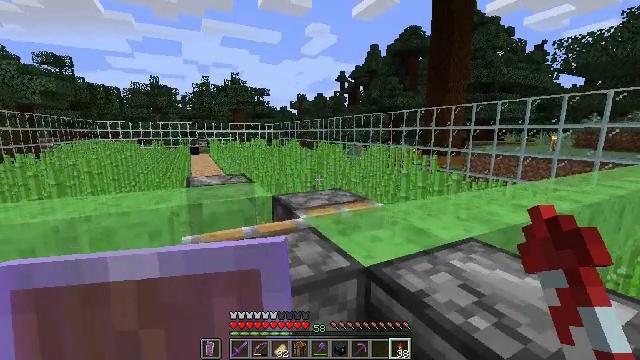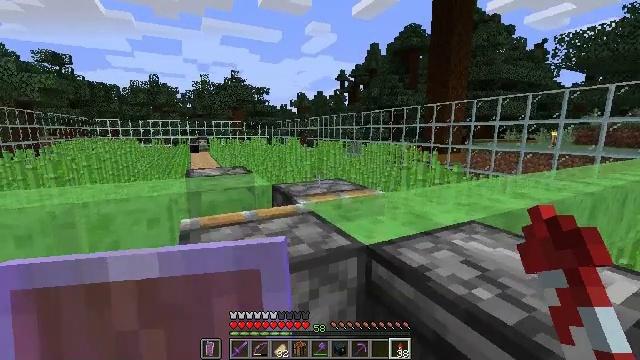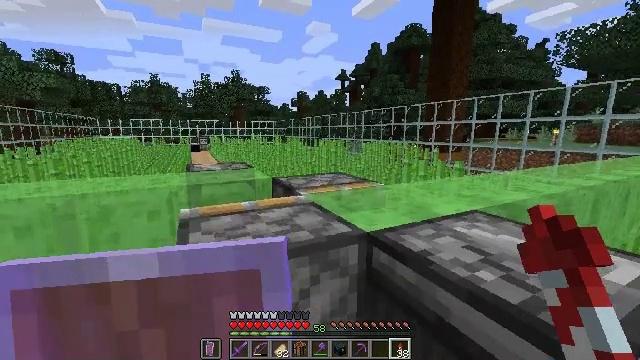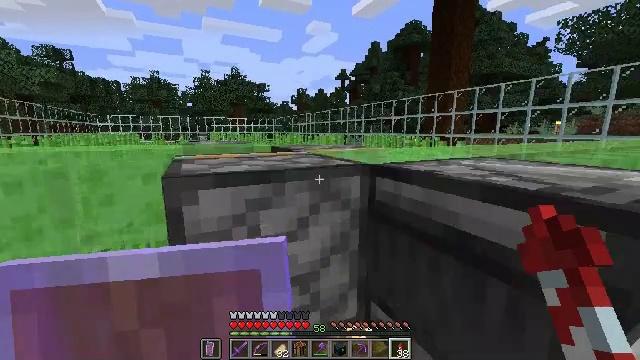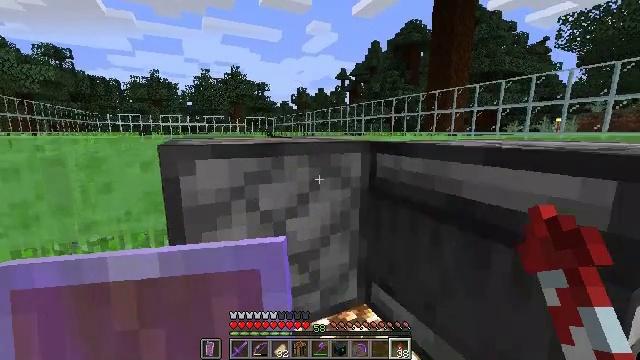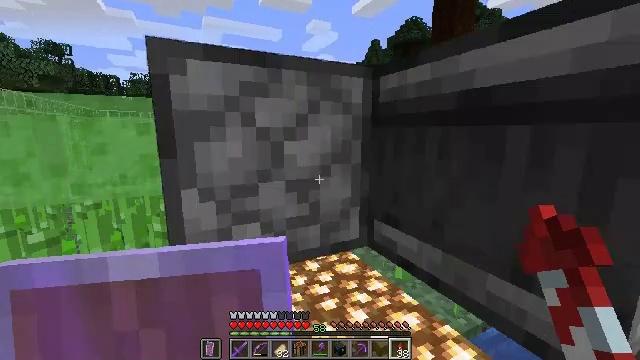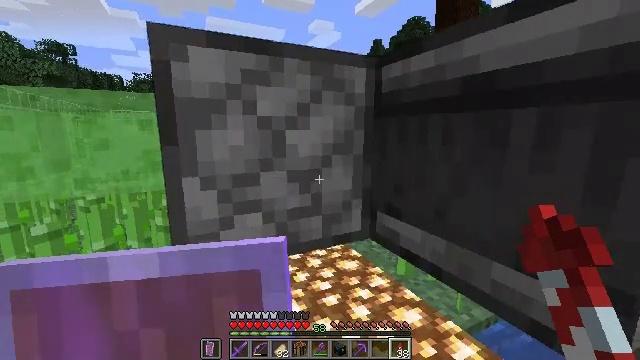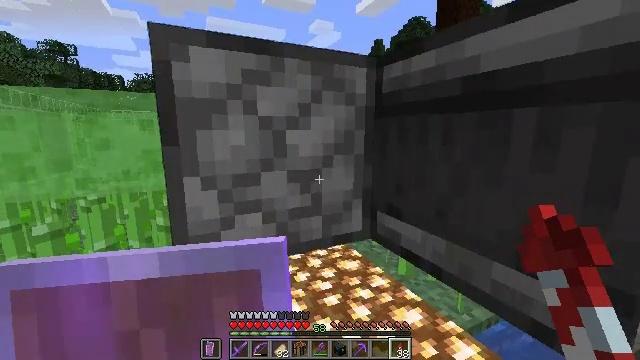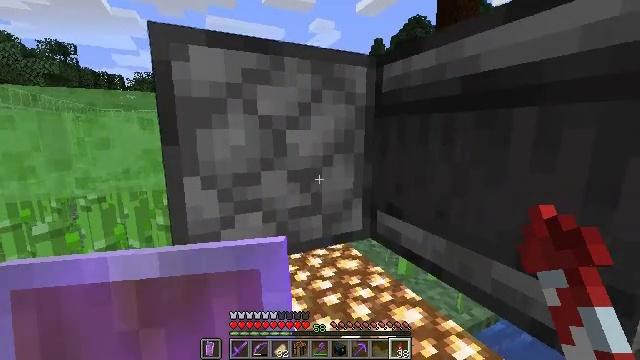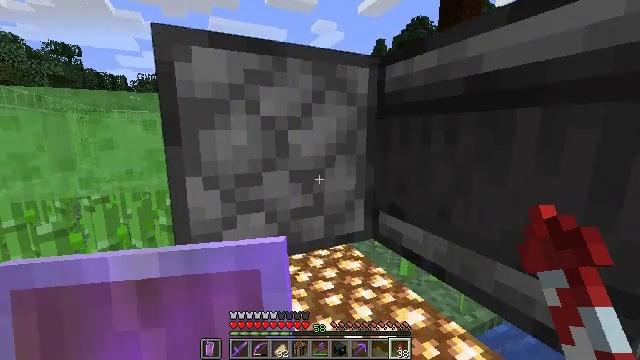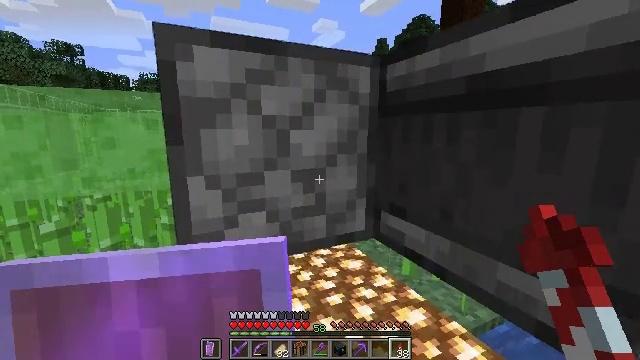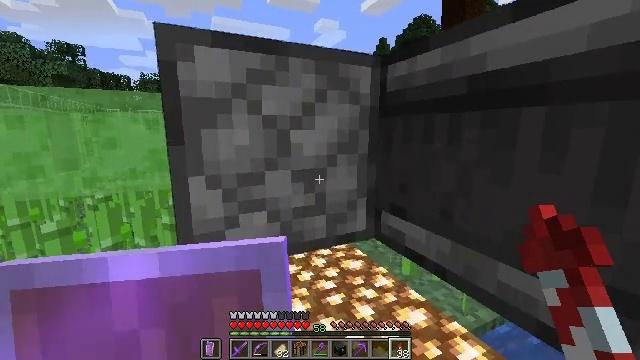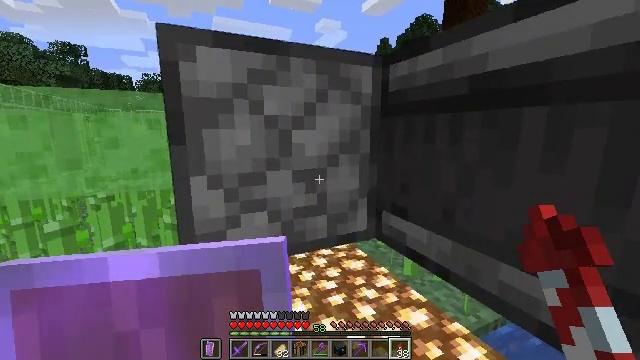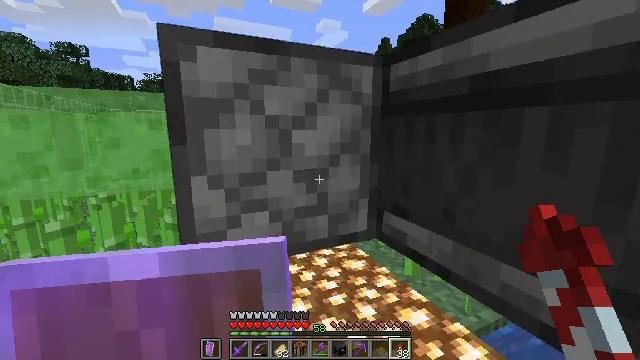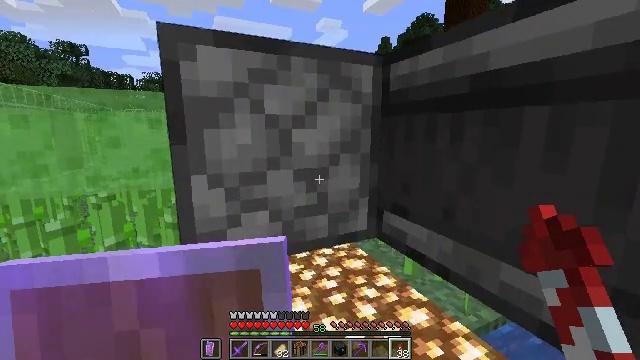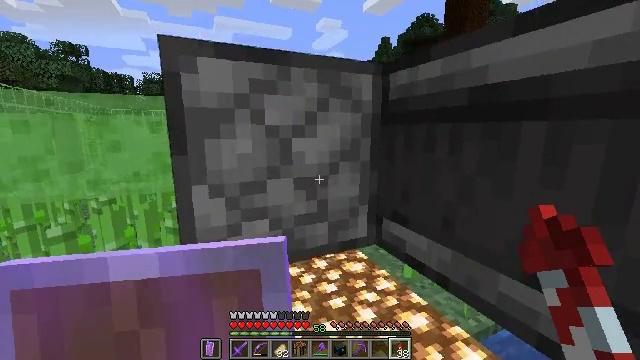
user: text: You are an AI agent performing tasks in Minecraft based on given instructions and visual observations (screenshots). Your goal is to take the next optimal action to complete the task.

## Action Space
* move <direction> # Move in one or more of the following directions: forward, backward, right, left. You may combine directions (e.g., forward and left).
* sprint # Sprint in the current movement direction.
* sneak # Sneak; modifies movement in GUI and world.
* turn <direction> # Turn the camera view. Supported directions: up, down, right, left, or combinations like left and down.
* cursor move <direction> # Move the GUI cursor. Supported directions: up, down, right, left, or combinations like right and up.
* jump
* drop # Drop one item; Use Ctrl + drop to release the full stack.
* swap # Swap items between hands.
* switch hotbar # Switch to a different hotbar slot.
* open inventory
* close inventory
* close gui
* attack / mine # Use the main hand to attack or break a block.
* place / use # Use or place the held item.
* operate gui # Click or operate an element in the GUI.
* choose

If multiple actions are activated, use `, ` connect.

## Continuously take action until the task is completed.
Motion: motion action
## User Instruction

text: Harvest the slime block from the ground.
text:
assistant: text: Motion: no_op
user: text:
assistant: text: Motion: no_op
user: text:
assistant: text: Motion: no_op
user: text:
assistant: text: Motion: no_op
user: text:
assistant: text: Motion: no_op
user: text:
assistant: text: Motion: no_op
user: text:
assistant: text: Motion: no_op
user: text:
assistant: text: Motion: no_op
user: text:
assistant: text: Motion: no_op
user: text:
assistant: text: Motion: no_op
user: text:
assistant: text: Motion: no_op
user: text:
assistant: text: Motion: no_op
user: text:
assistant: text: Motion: no_op
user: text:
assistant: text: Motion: no_op
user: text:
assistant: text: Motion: jump
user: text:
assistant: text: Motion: jump
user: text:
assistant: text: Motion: jump
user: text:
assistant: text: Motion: jump
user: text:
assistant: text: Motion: jump
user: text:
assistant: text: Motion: jump
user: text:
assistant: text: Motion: jump
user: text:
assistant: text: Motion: jump
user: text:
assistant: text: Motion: no_op
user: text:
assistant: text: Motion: no_op
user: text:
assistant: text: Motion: no_op
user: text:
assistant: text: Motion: no_op
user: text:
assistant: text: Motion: no_op
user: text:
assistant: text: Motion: no_op
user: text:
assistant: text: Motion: no_op
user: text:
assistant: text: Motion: turn left